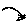
Label: bird